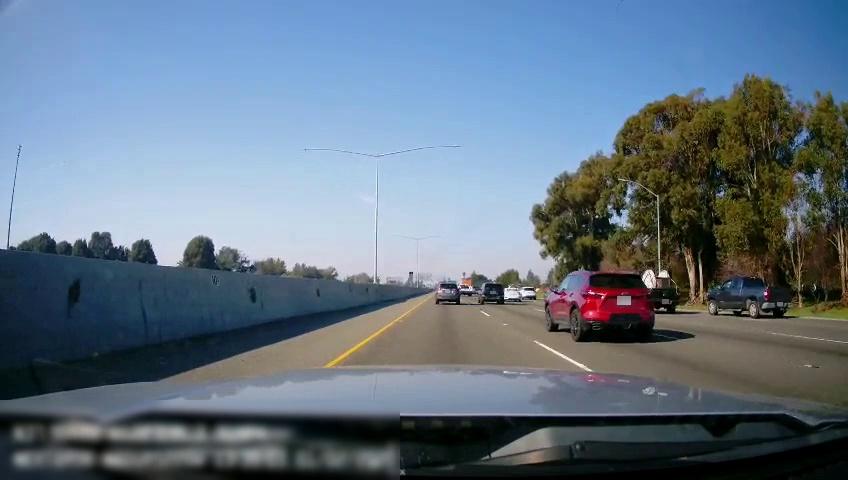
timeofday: Day
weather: Sunny
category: Drivable Space
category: Vehicles | SUV
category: Vehicles | SUV
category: Vehicles | SUV
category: Vehicles | Truck
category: Vehicles | Truck
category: Vehicles | Truck
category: Vehicles | Car
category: Vehicles | Car
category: Lanes | Current Lane
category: Lanes | Current Lane
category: Lanes | Alternate Lane
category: Lanes | Alternate Lane
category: Traffic | Signs